Field crop: tomato
Growth stage: 2
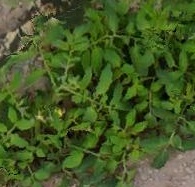
Species: tomato